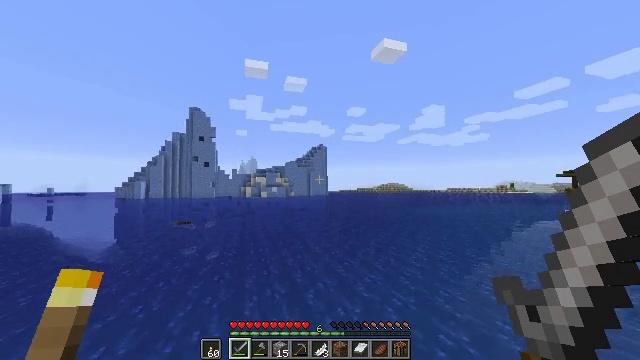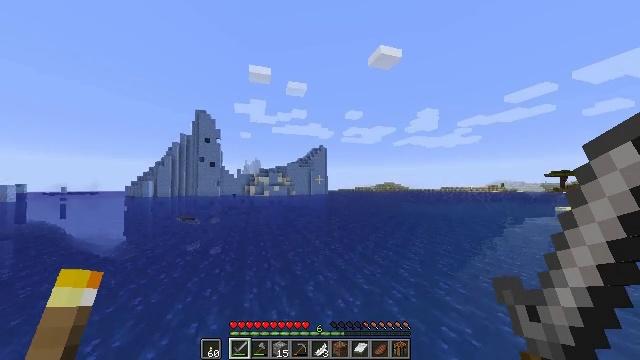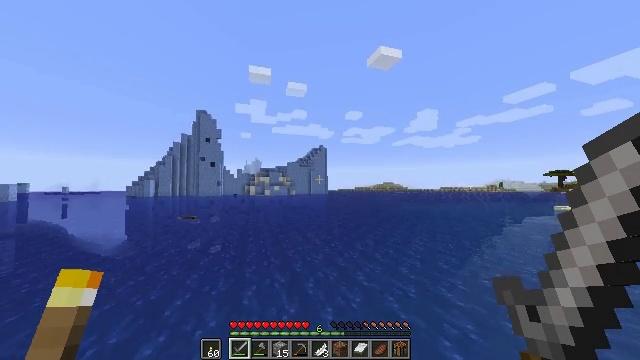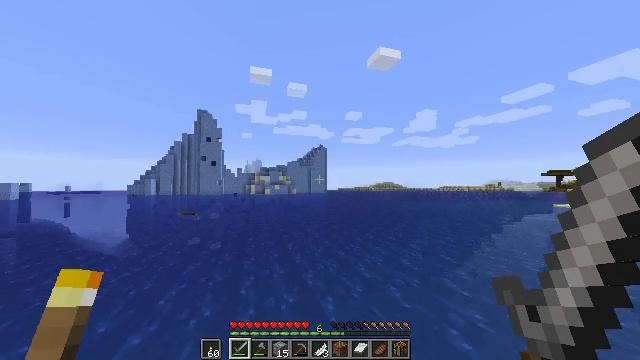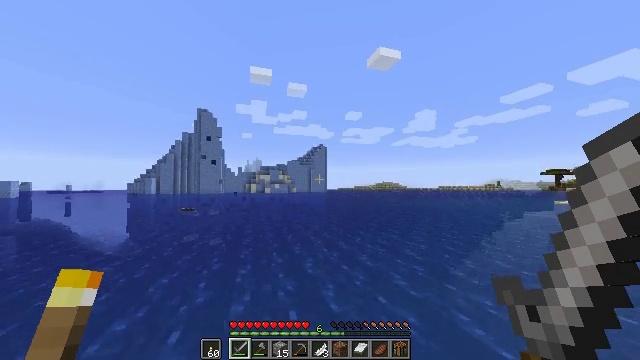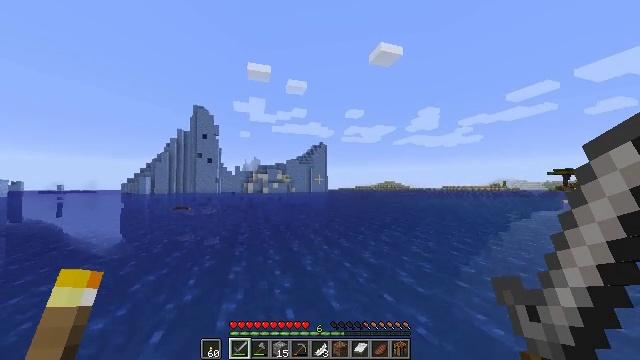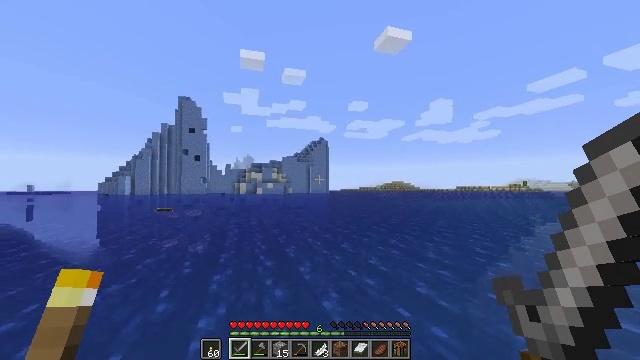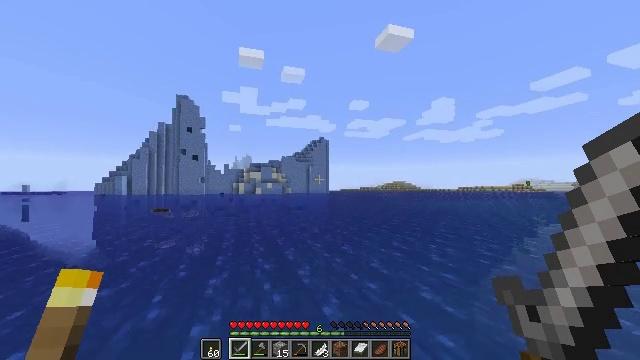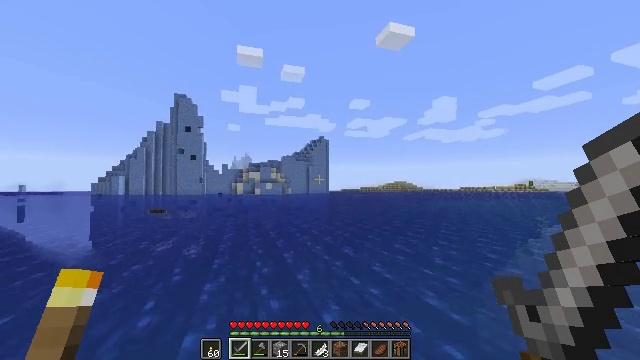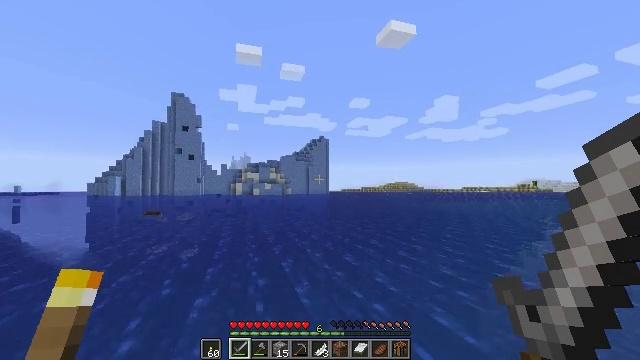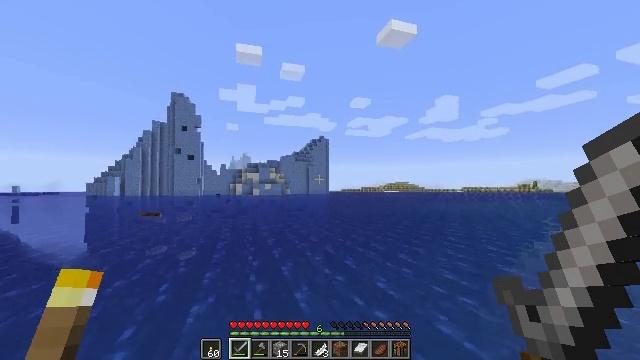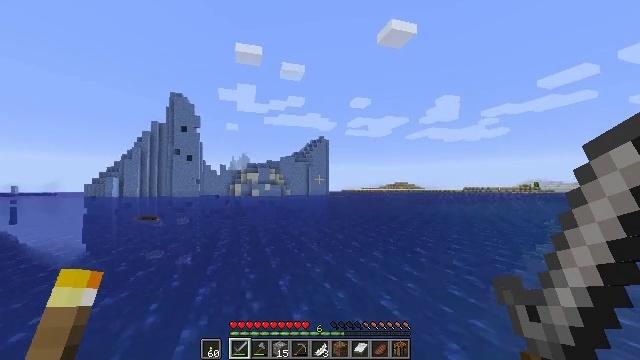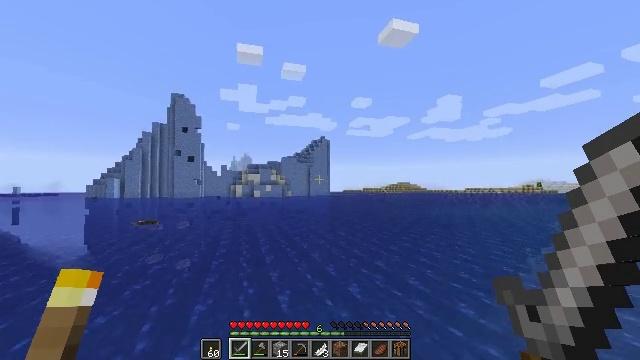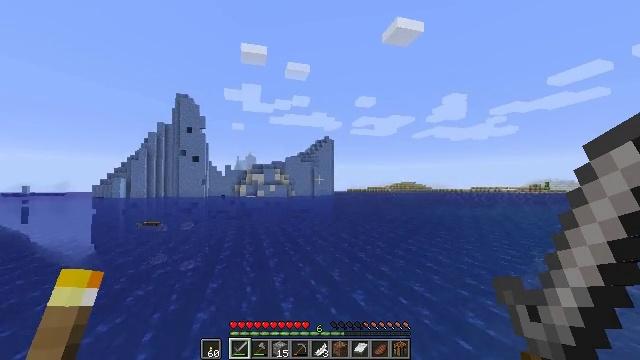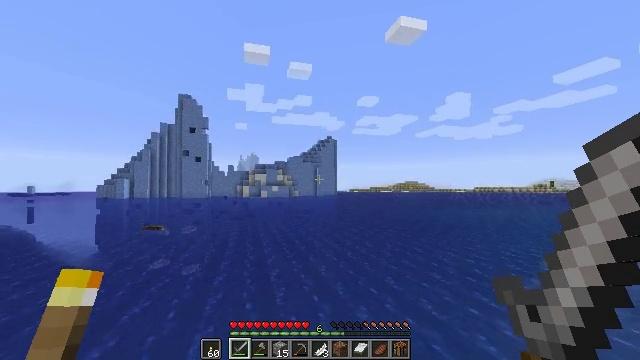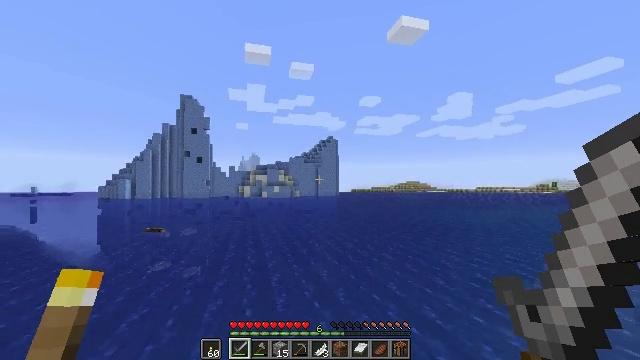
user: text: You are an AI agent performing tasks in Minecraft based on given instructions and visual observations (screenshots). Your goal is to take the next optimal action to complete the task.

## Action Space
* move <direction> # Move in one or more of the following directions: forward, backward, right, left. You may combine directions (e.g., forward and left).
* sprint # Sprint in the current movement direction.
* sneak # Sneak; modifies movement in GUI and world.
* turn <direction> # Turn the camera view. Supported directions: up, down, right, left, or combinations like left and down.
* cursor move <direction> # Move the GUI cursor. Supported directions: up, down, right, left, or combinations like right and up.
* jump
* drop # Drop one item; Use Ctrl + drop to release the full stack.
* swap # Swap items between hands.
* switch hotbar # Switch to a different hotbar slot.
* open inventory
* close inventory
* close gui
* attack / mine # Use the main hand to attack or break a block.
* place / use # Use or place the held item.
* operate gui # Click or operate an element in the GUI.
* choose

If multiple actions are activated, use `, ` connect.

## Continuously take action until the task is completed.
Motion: motion action
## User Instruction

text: Mine packed ice from icy biomes.
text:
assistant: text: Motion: move forward, sprint, jump
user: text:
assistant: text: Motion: move forward, sprint, jump
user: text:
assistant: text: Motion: move forward, sprint, jump
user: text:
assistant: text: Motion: move forward, sprint, jump
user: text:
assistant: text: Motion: move forward, sprint, jump
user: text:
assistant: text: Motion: move forward, sprint, jump
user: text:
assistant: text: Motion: move forward, sprint, jump
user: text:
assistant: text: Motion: move forward, sprint, jump
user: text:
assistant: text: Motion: move forward, sprint, jump
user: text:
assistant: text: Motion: move forward, sprint, jump
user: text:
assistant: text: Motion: move forward, sprint, jump
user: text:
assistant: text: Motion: move forward, sprint, jump
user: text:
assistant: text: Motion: move forward, sprint, jump
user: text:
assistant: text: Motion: move forward, sprint, jump
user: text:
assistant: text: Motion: move forward, sprint, jump
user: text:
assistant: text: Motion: move forward, sprint, jump
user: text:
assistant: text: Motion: move forward, sprint, jump
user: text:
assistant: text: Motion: move forward, sprint, jump
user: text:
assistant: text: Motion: move forward, sprint, jump
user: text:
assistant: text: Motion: move forward, sprint, jump
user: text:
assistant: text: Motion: move forward, sprint, turn left, jump
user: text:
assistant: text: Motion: move forward, sprint, jump
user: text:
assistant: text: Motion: move forward, sprint, jump
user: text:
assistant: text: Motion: move forward, sprint, jump
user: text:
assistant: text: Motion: move forward, sprint, jump
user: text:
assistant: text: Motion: move forward, sprint, jump
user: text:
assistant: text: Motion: move forward, sprint, jump
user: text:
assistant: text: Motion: move forward, sprint, jump
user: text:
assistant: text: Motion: move forward, sprint, jump
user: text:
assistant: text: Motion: move forward, sprint, turn left, jump